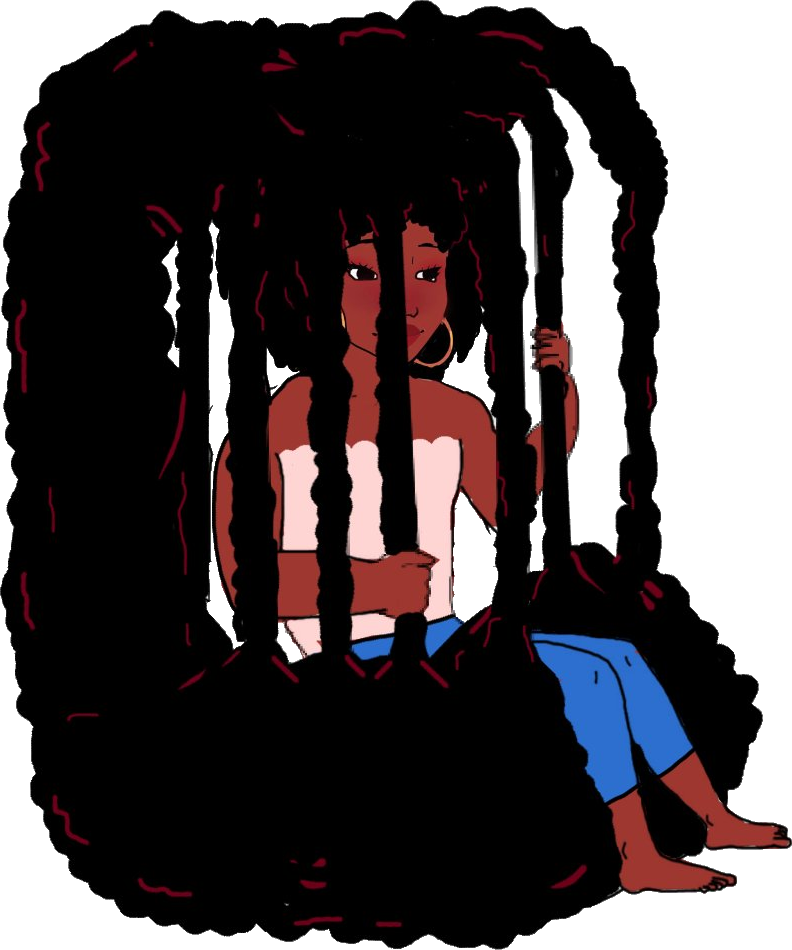
Label: 5_Blackjak